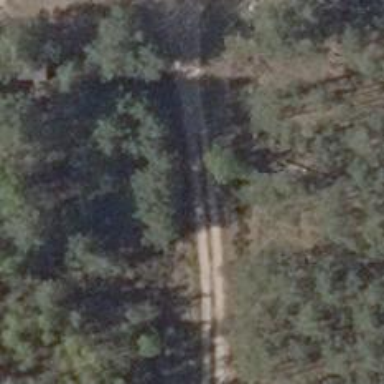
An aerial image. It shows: Sandy track with grade3 tracktype.